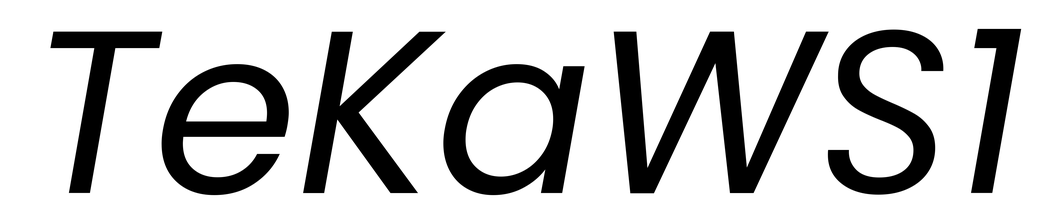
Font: Poppins-Italic